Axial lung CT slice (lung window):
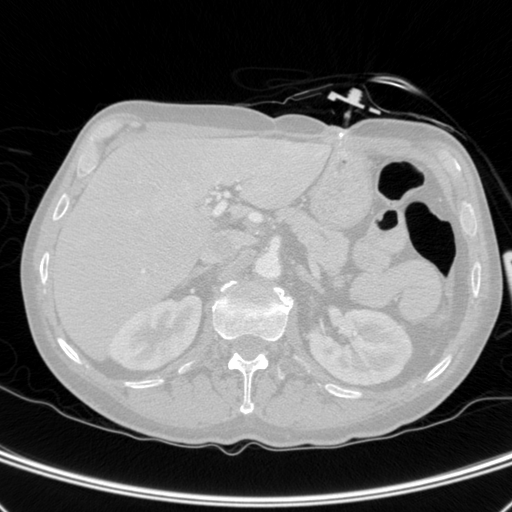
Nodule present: no